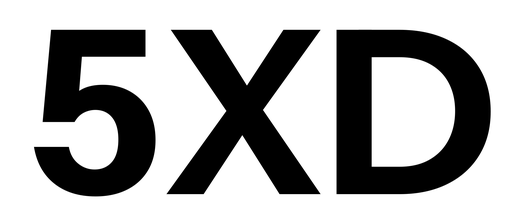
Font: InstrumentSans_Bold